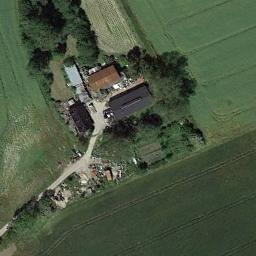
Label: residential